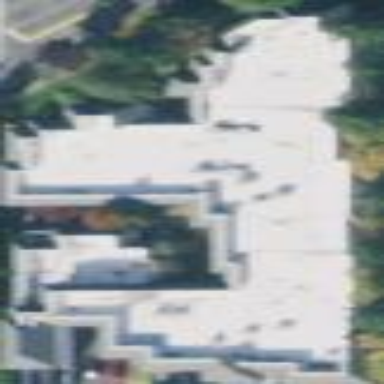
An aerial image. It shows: Building that serves as nursing home.